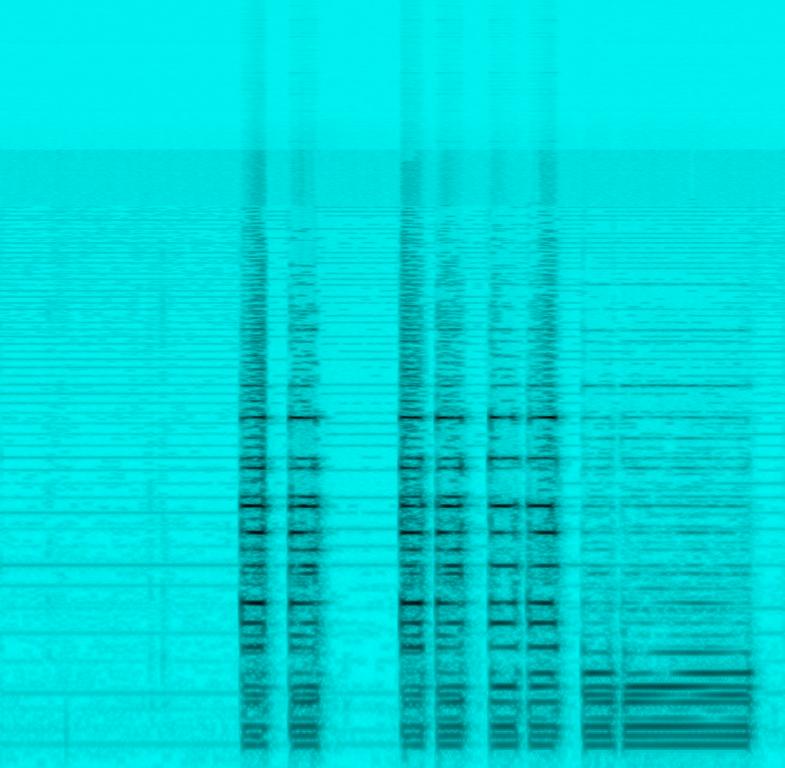
This song features an electric organ playing different tones. There is no melody in this song. This is a demo of the different tones that can be played on the electric organ. There are no voices in this song. This can be played in a demo video of this electric organ.